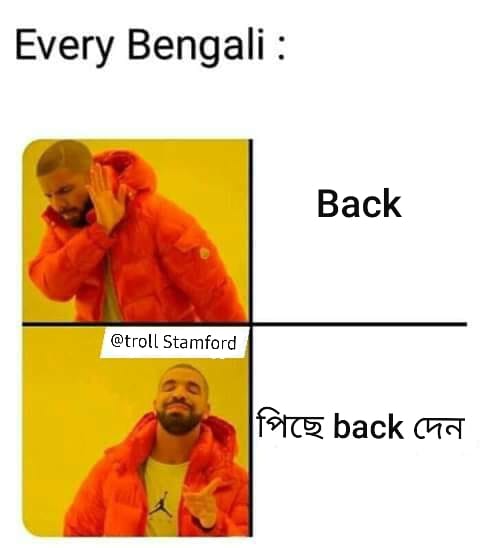
Caption: Every Bengali :    Back     পিছে  back  দেন
Label: non-hate